The plot is a Hilbert-envelope spectrum of a rotating bearing's acceleration signal, annotated with the bearing's characteristic defect frequencies. Diagnose the bearing from this image, choosing from: normal, inner_race, outer_race, ball.
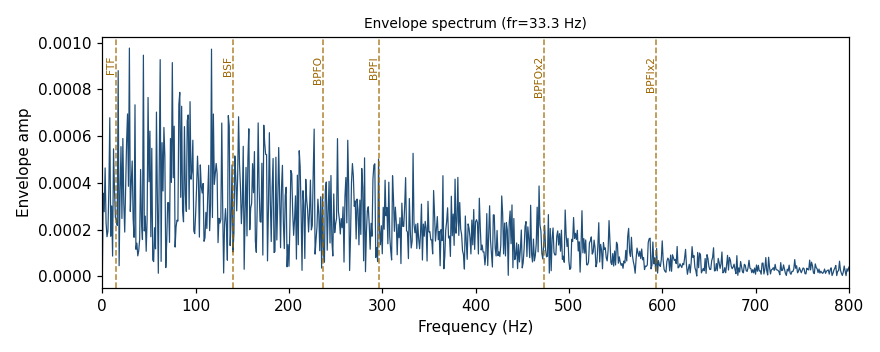
Answer: normal